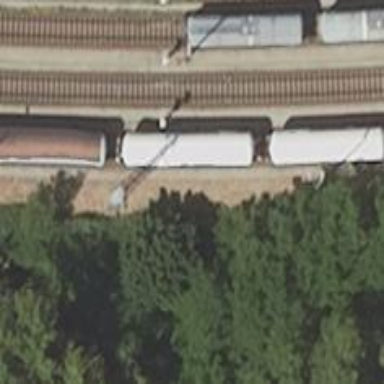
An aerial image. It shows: Electrified rail siding with contact line.